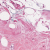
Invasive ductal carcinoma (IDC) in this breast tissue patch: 0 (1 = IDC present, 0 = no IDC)